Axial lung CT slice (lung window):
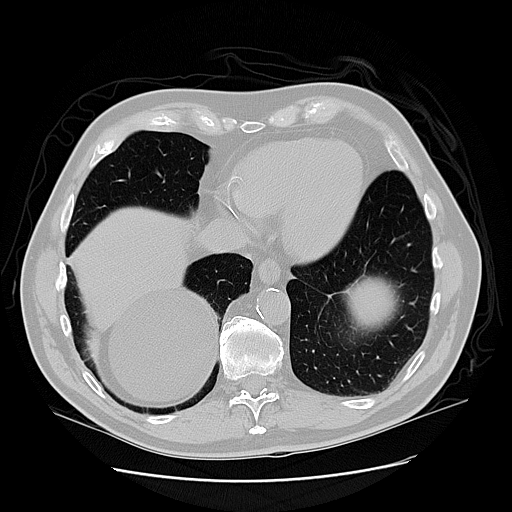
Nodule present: no